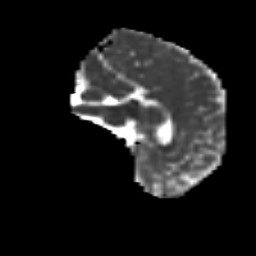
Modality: MD
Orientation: sagittal
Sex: male
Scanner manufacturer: siemens
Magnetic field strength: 3 T
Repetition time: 5 s
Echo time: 0.071 s